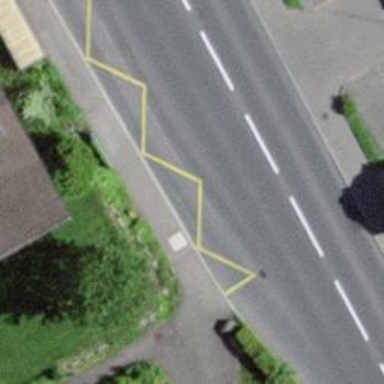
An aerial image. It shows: Bus stop with designated public transport stop position.